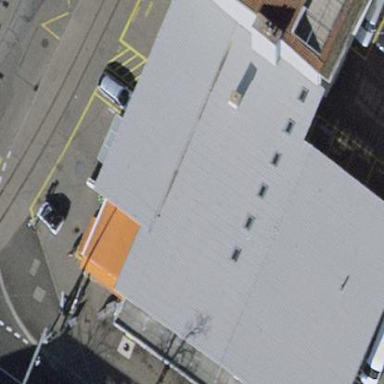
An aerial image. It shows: Commercial building.